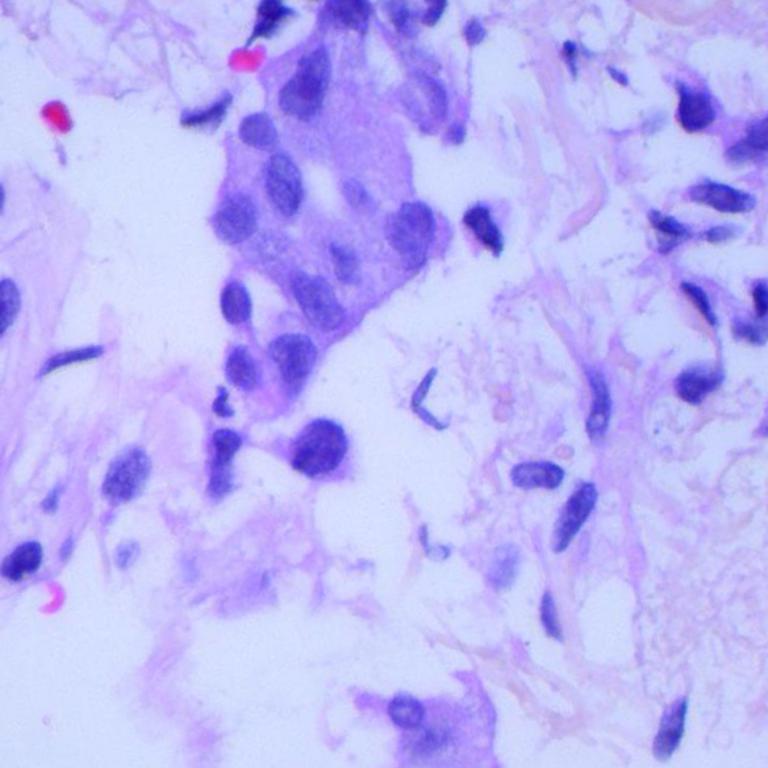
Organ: lung
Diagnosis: adenocarcinomas